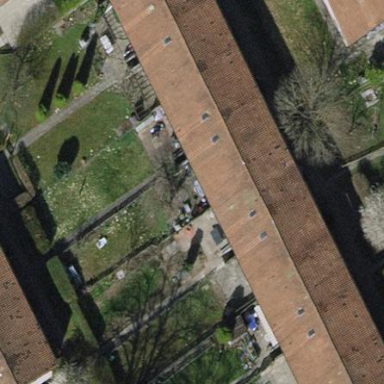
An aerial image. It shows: Terrace building.